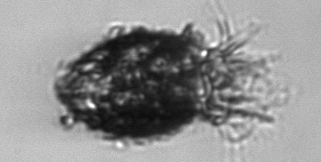
Label: Stenosemella_pacifica